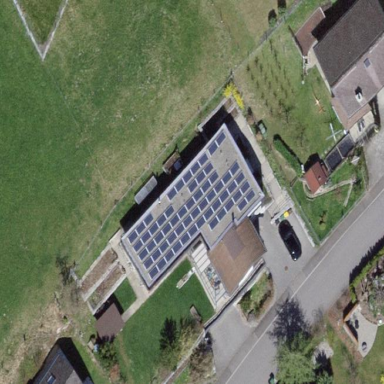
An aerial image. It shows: Solar power generator.